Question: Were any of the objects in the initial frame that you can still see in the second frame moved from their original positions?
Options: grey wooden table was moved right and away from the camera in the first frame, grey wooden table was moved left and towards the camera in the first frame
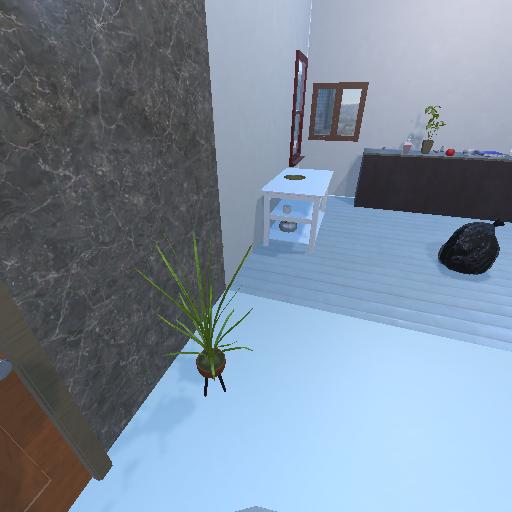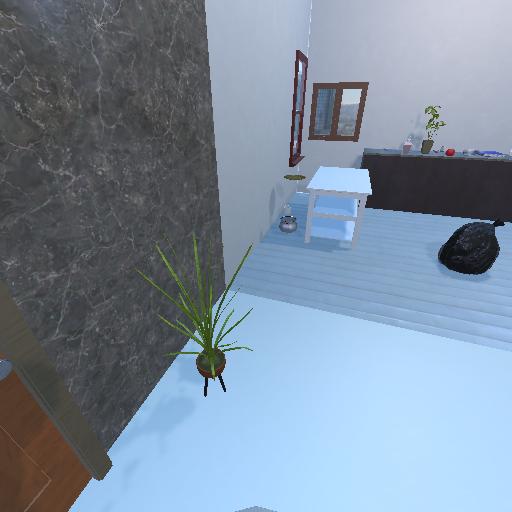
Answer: grey wooden table was moved right and away from the camera in the first frame